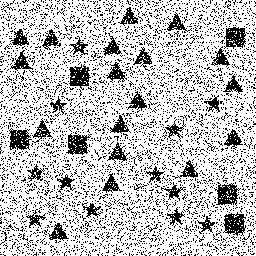
Squares: 6
Triangles: 18
Stars: 12
Total shapes: 36